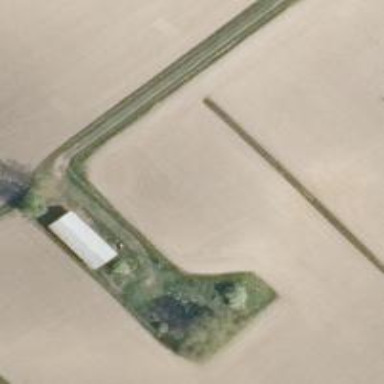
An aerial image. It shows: Farmyard area.